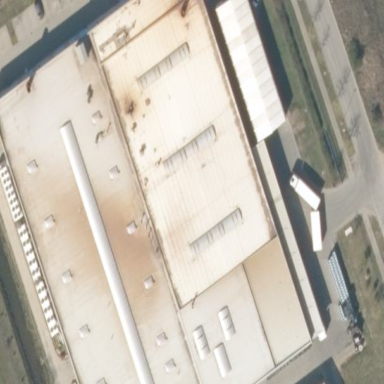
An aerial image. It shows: Industrial building.